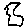
Label: hexagon